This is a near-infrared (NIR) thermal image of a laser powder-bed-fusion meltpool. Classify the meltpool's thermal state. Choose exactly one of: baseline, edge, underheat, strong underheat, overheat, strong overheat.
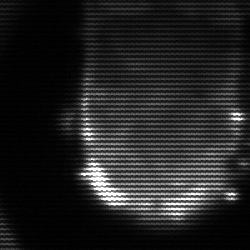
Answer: baseline